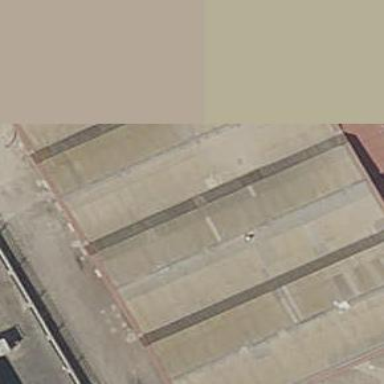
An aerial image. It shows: Industrial building used for vehicle inspection.